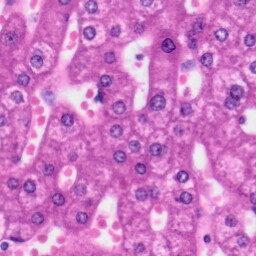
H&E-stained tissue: Liver